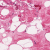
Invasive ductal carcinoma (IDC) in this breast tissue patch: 0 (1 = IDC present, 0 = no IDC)